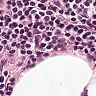
Metastatic tissue present: no